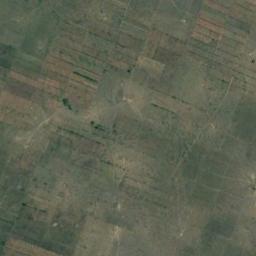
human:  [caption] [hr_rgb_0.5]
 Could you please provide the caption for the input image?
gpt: Lots of rectangular farmlands of different colors are arranged in neat rows .

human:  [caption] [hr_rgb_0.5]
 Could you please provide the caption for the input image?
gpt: There are many rectangular farmlands of different shades .

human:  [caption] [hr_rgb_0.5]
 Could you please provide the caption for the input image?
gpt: Many dense, neatly arranged green and tan mixed rectangular farmlands of different sizes .

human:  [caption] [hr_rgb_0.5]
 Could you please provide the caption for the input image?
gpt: There are some green rectangular farmland .

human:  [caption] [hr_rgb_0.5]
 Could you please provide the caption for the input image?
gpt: There are many rectangular farmlands .